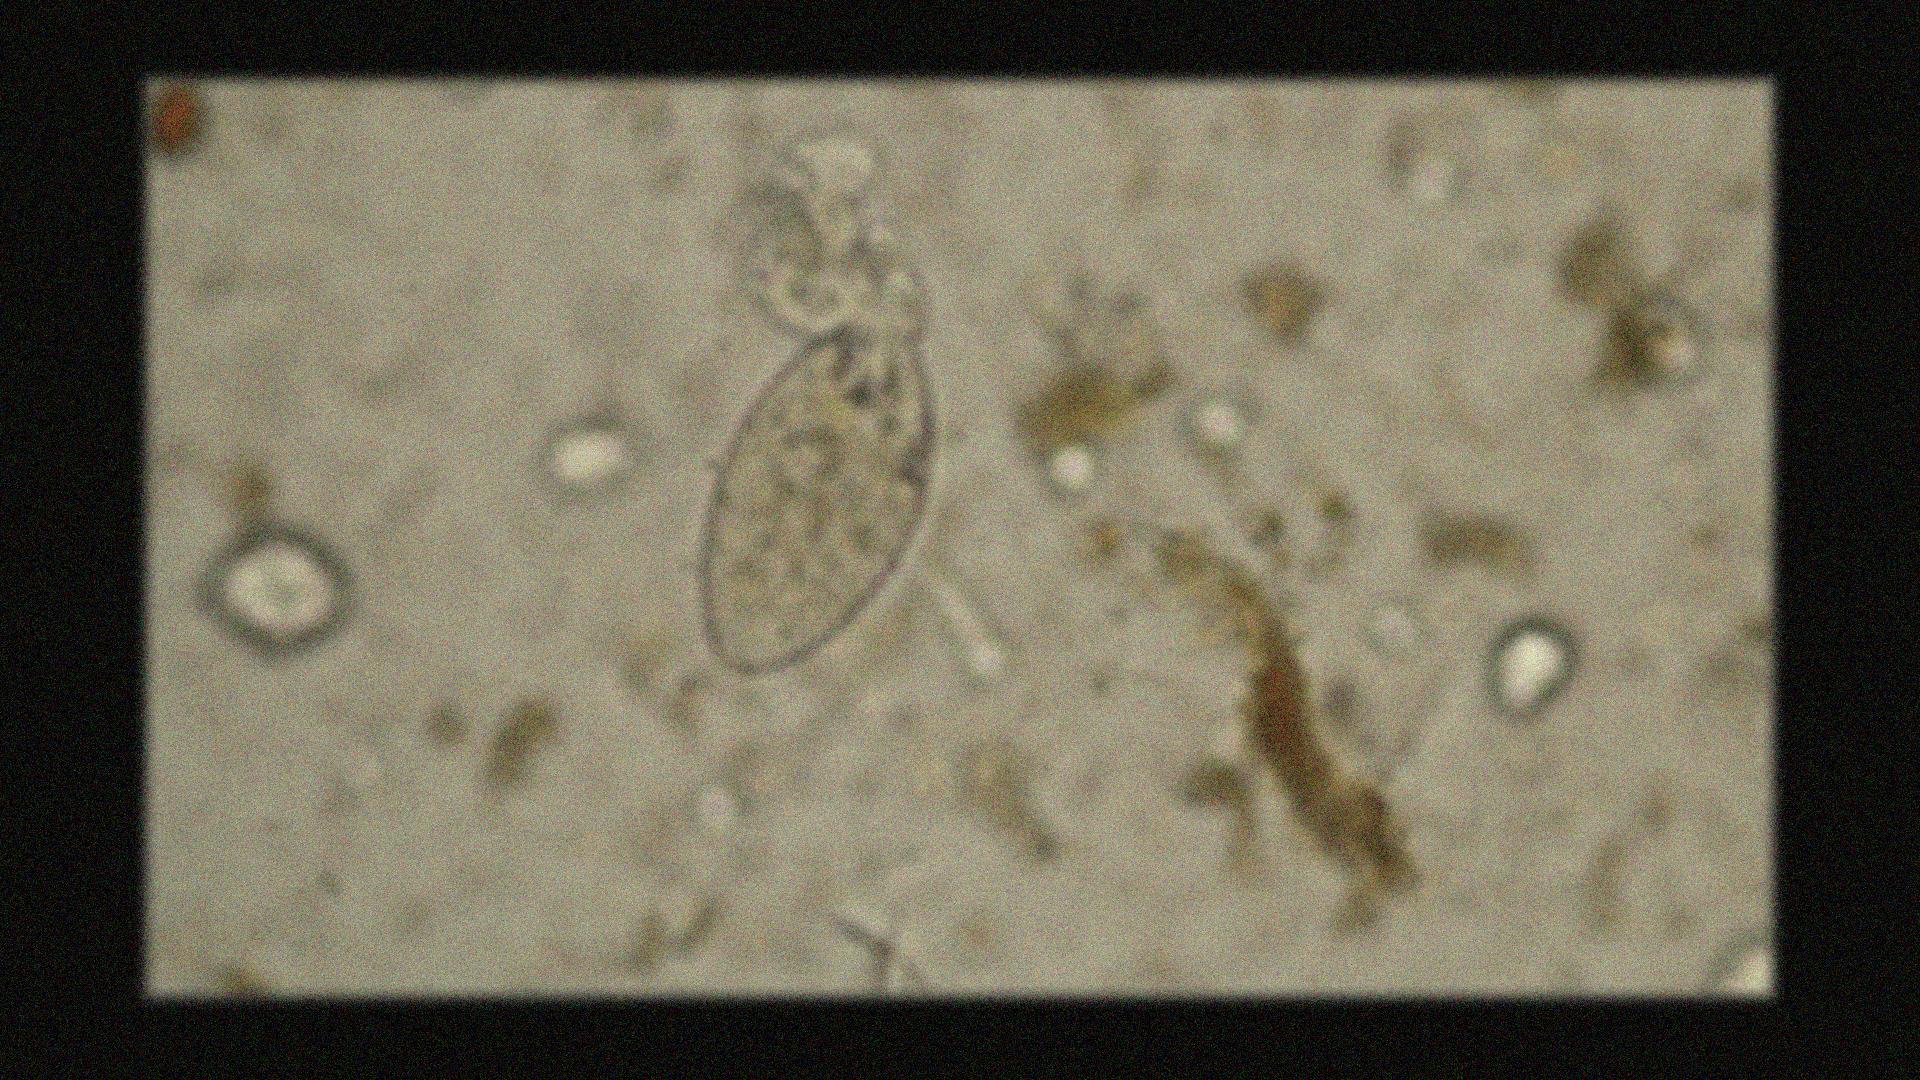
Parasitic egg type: Fasciolopsis buski